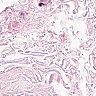
Metastatic tissue present: no